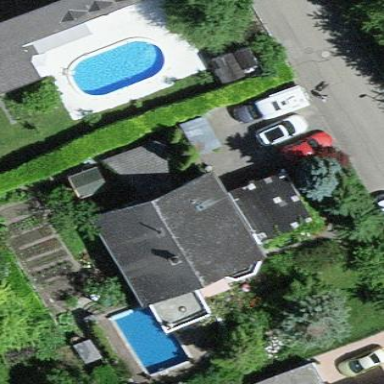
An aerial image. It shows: Simple house.